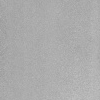
Atmospheric dust classification: dusty